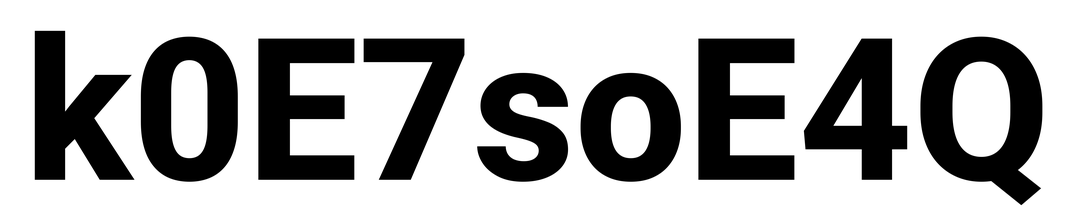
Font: Roboto_ExtraBold